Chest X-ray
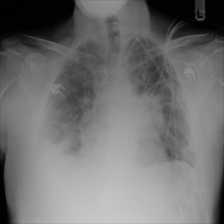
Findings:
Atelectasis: negative
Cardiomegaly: negative
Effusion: negative
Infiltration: negative
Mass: positive
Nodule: negative
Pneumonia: negative
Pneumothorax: negative
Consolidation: positive
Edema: negative
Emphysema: negative
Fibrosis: negative
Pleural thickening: negative
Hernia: negative